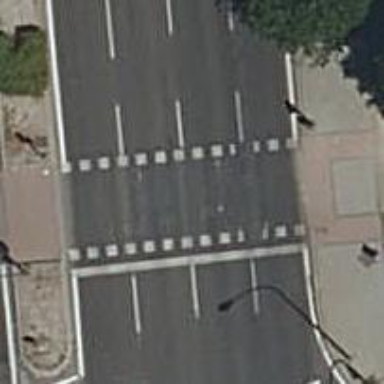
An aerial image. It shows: Road crossing with traffic signals.